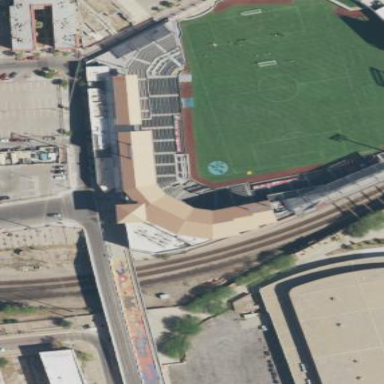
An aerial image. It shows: Stadium.